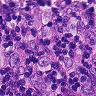
Metastatic tissue present: yes